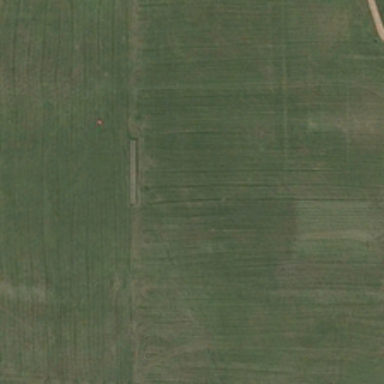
There is lawn sandwiched between two crossed road and a path with trees along .